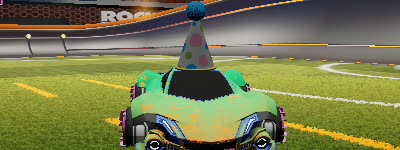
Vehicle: werewolf